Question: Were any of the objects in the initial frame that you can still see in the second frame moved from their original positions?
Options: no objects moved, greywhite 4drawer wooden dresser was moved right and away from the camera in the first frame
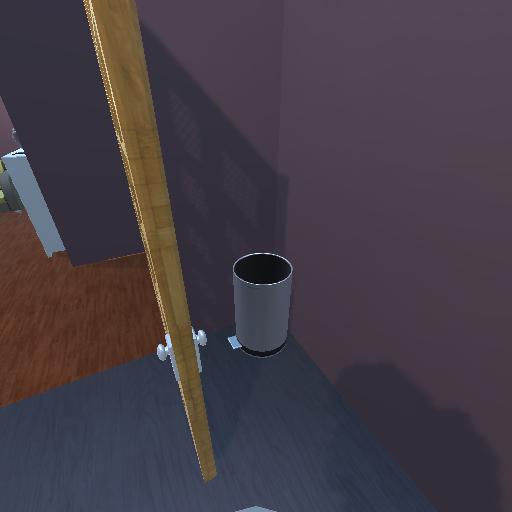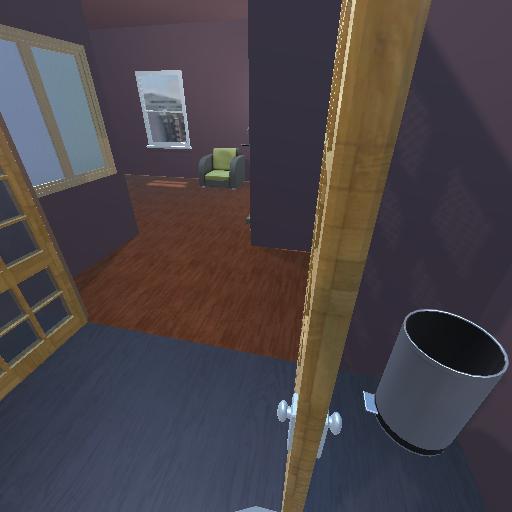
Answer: no objects moved